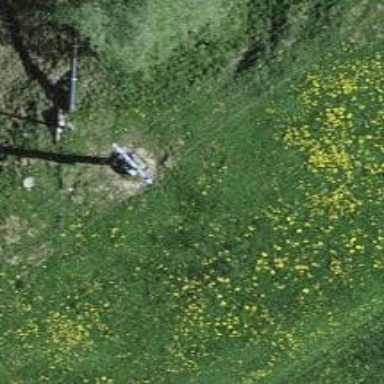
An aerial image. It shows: Pylon used for aerialway.